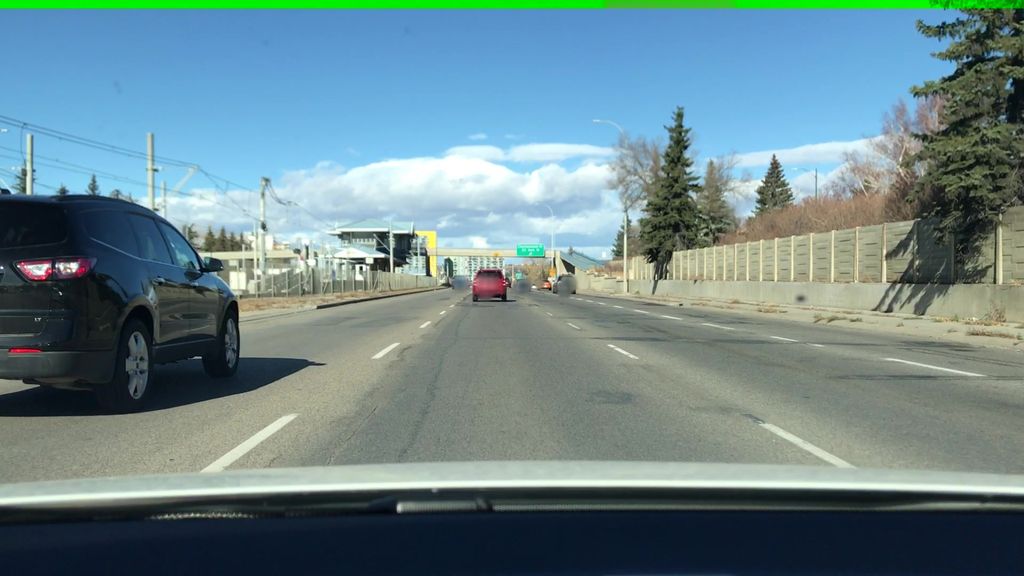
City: calgary